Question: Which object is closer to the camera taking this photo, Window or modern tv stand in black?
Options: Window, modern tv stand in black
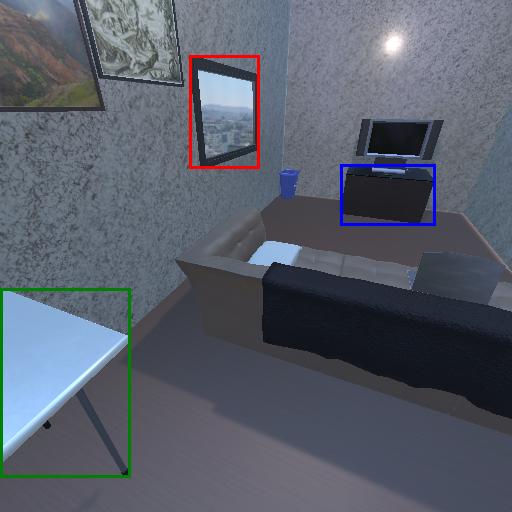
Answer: Window